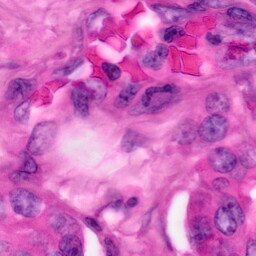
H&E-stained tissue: Pancreatic